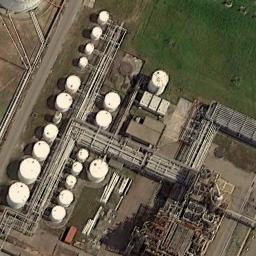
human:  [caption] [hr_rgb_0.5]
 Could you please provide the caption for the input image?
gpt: There are many white storage tanks on the bare land next to the grass .

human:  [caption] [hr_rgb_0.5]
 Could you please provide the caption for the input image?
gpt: There are many storage tanks beside the grass .

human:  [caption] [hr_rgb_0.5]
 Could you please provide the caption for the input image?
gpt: There is a green meadow on the on the northeast land

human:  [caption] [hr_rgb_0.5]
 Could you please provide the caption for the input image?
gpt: There are many neatly arranged storage tanks and many pipelines in the factory, And there is a lawn next to the factory .

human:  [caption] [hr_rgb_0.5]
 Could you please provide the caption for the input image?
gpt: There are some white storage tanks beside a green meadow .